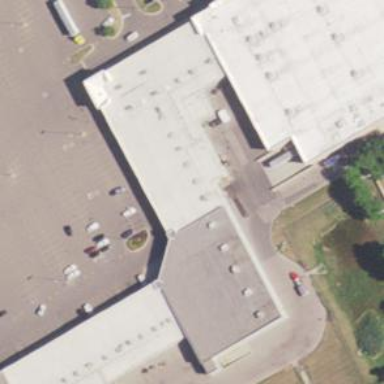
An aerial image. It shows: Retail building.